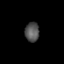
Tissue: prostate
Cell type: Fibroblasts
Senescence score: 0.6887
Nuclear area (px): 273
Mean DAPI intensity: 82.352